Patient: sex M, age 68
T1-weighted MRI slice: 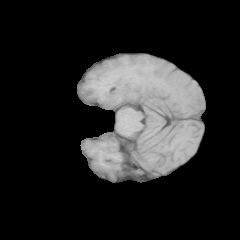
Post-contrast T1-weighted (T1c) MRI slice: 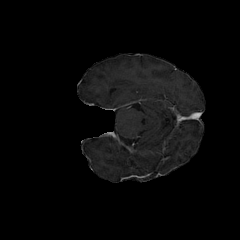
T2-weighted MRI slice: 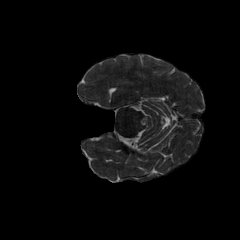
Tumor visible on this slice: no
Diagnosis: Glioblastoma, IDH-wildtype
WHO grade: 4